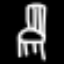
Label: chair